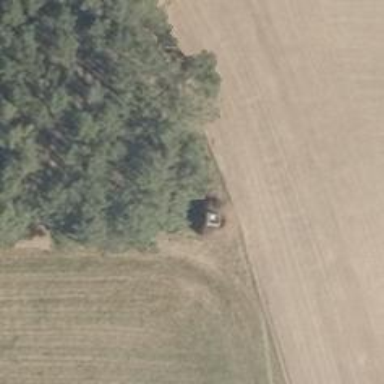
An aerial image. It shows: Shelter that serves as hunting stand.